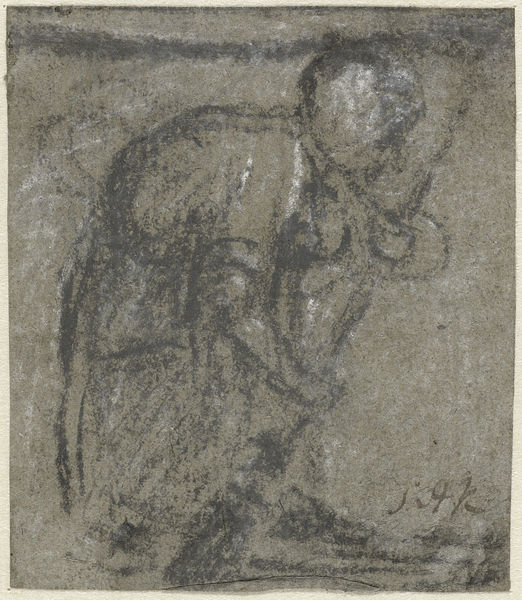
Titel: Gebogen oude vrouw
Künstler: Simon Andreas Krausz
Standort: Amsterdam
Institution: Rijksmuseum
Schlagwörter: femme, esquisse, baton, courbe, baluchon, perche